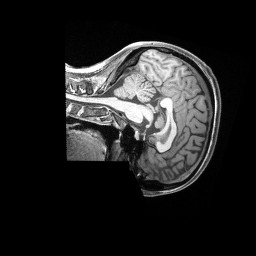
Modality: T1w
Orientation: sagittal
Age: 33
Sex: female
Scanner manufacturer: siemens
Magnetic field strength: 3 T
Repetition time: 2.4 s
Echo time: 0.00228 s